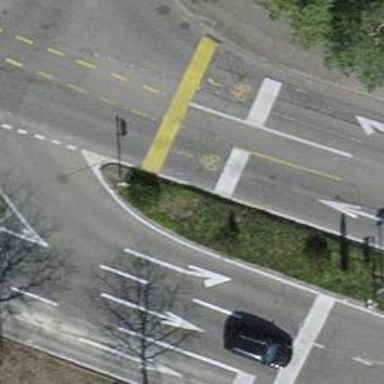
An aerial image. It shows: Secondary road with asphalt surface. The right sidewalk also has asphalt surface.